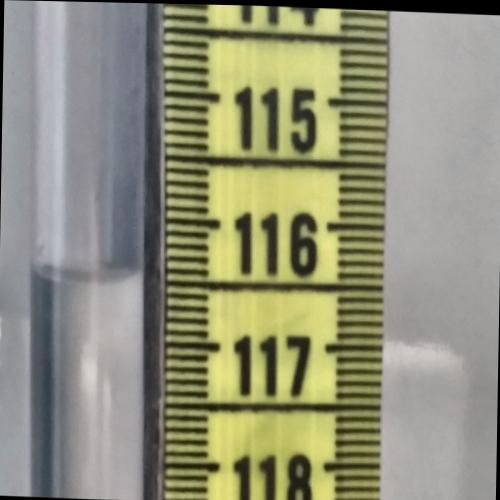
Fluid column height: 116.4 cm